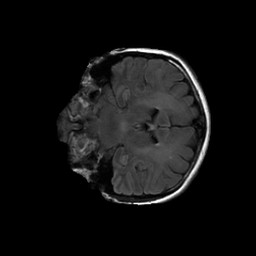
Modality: FLAIR
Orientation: coronal
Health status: ill
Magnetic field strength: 3 T